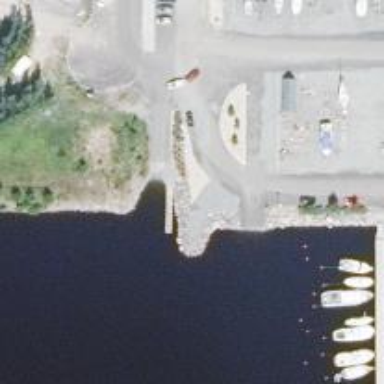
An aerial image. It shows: Slipway on leisure land.